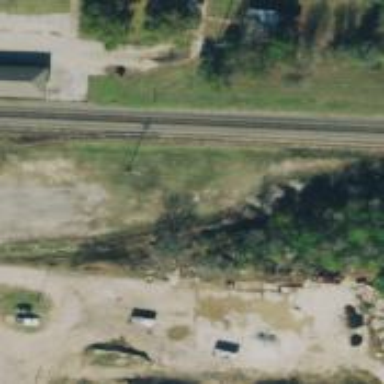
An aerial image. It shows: Abandoned railway siding.